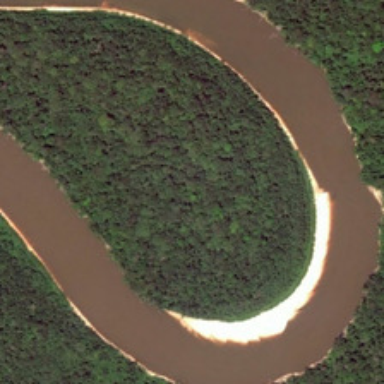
The u shaped river is surround by dense trees .